Here is the raw acceleration-versus-time signal recorded on a bearing housing. Diagnose the bearing from this image, choosing from: normal, inner_race, outer_race, ball.
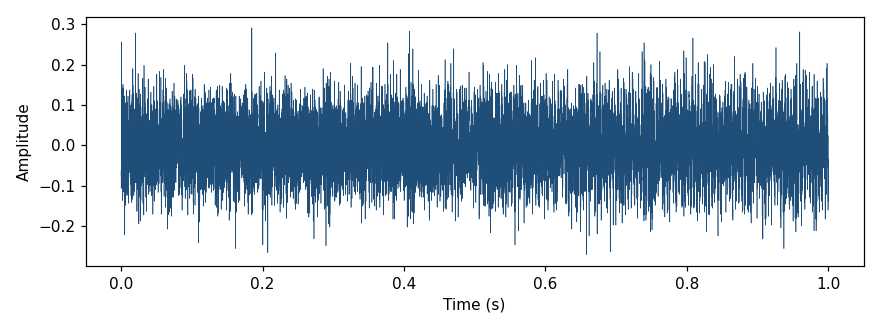
Answer: normal